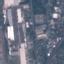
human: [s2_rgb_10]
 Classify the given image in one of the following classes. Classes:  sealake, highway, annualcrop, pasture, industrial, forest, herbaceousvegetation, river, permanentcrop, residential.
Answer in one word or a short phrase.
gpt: Industrial